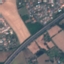
Land use / land cover class: Highway